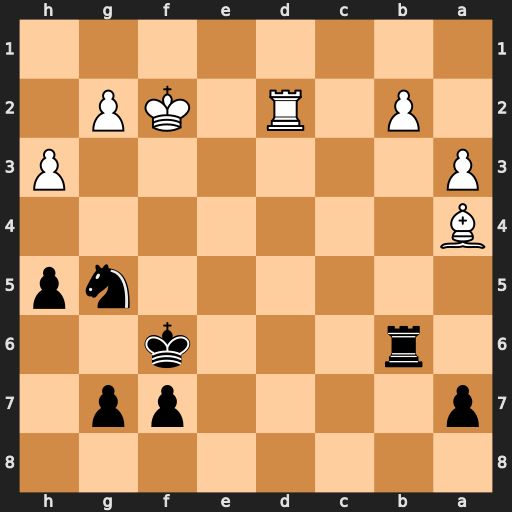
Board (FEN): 8/p4pp1/1r3k2/6np/B7/P6P/1P1R1KP1/8
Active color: b
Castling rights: -
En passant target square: -
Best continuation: Ne4+ Ke1 Nxd2